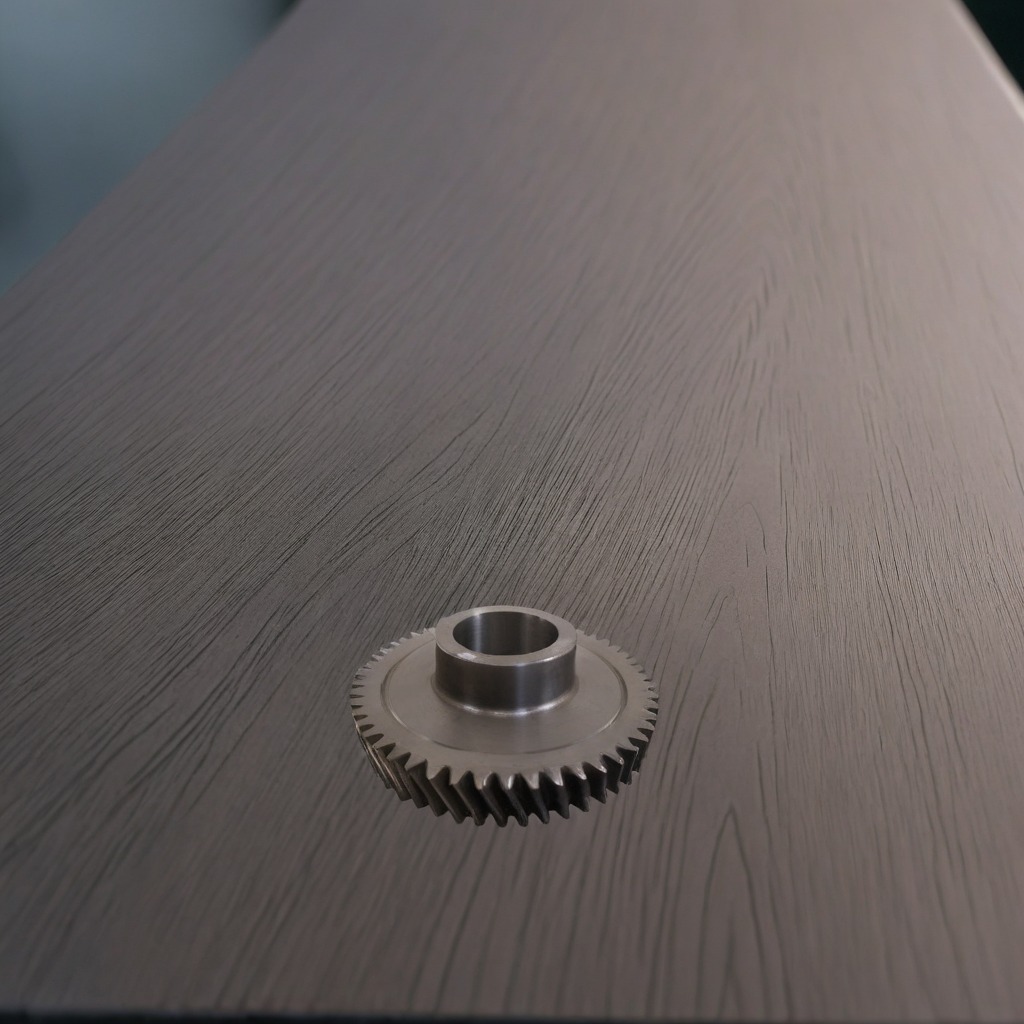
A steel gear with teeth is lying on a table in a garage at twilight.